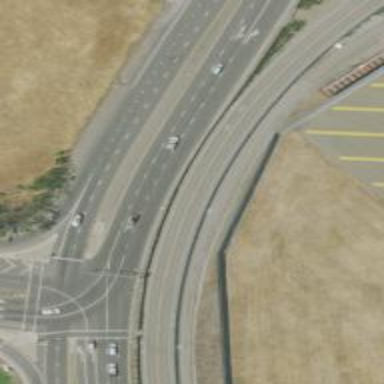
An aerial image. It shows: Trunk highway with expressway features.